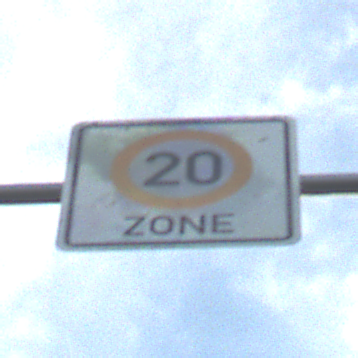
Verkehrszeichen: BeginnZone20
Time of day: SunriseSunset
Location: Outdoor (Nature)
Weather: PartlyCloudy
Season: NotSpecified
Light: Natural